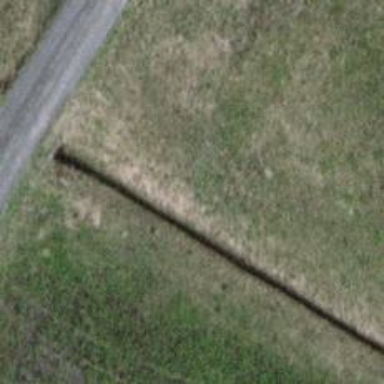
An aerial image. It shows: Drain that serves as waterway.